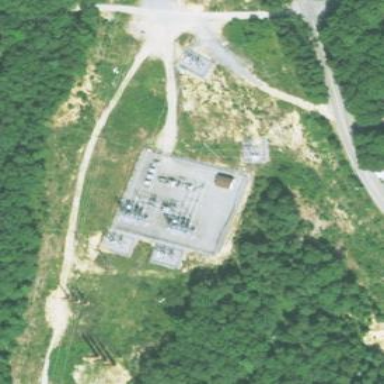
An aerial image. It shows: Outdoor power substation surrounded by fence. The substation is specifically for distribution purposes.